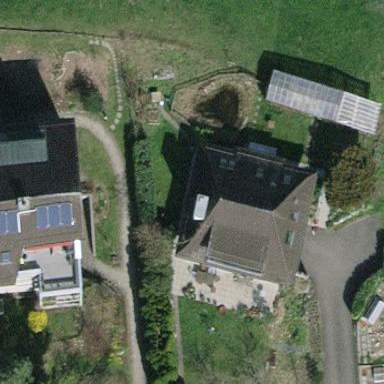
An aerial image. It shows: Detached building.